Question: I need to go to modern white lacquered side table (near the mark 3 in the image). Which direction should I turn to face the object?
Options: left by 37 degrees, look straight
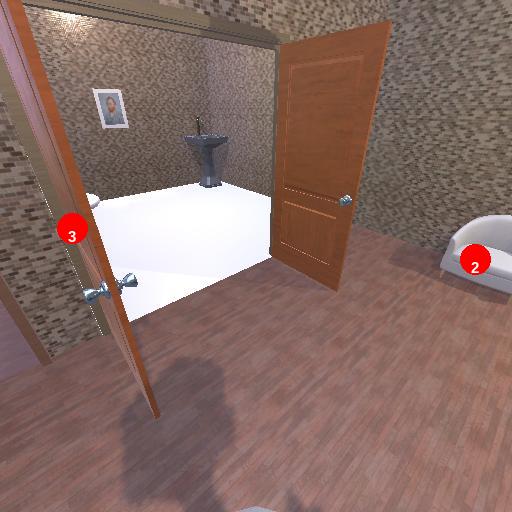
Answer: left by 37 degrees